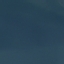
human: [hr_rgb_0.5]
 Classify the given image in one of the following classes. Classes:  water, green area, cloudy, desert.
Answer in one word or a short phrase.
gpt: water